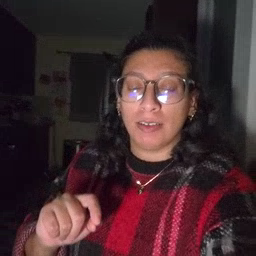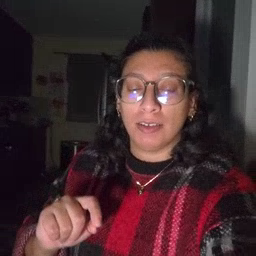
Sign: feet